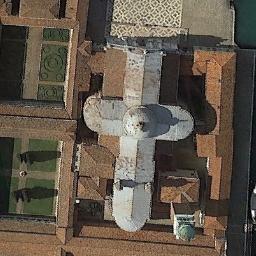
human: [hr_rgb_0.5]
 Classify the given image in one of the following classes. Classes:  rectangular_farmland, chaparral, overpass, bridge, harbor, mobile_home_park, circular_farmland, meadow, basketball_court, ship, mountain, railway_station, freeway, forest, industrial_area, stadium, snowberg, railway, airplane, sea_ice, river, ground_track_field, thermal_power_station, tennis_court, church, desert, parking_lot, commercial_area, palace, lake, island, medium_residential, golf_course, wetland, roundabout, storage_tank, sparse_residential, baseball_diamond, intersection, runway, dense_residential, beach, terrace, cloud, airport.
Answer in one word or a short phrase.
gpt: church